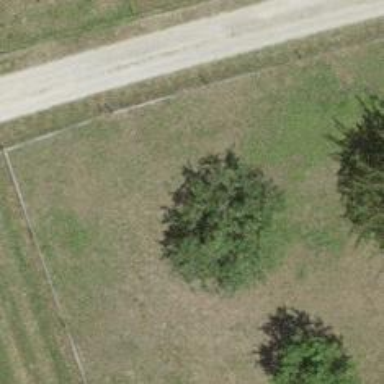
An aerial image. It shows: Single tag "natural: tree."